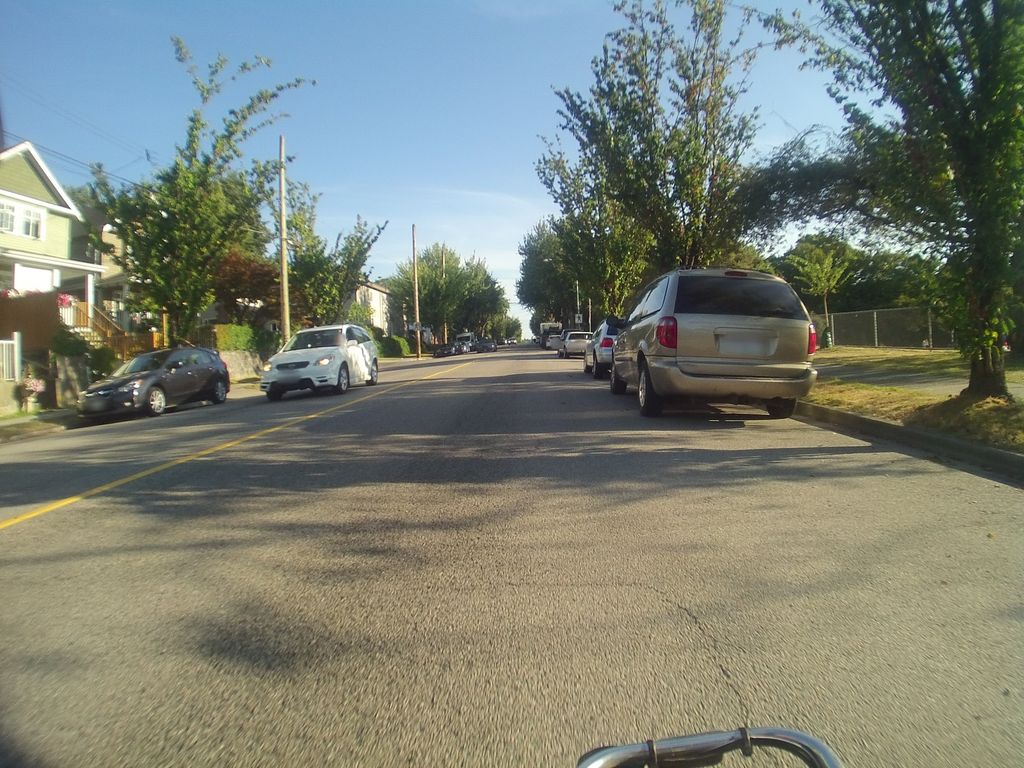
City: vancouver